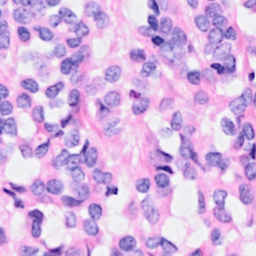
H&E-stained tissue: Breast